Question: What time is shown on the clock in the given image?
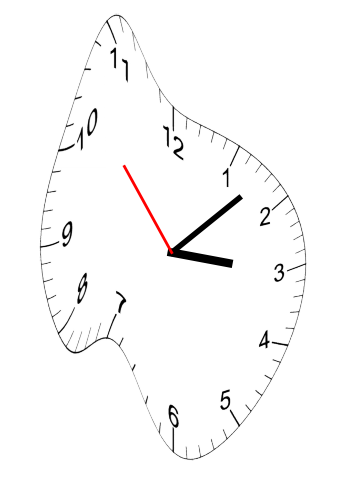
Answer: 03:07:53